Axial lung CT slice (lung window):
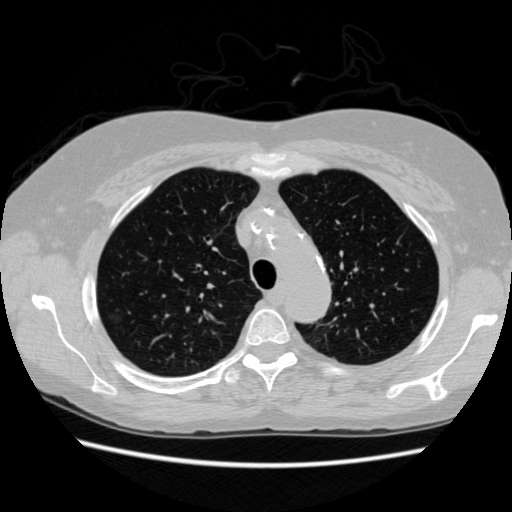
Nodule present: no